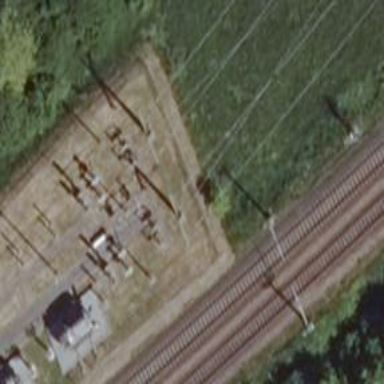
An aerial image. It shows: Power line is depicted.